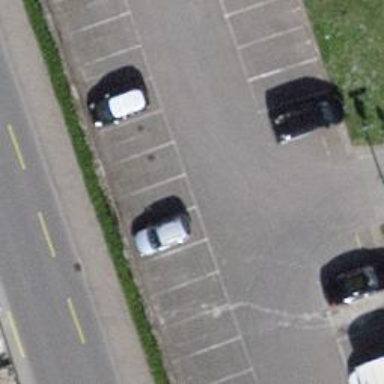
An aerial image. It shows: Asphalt parking aisle road for service vehicles.